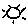
Label: sun